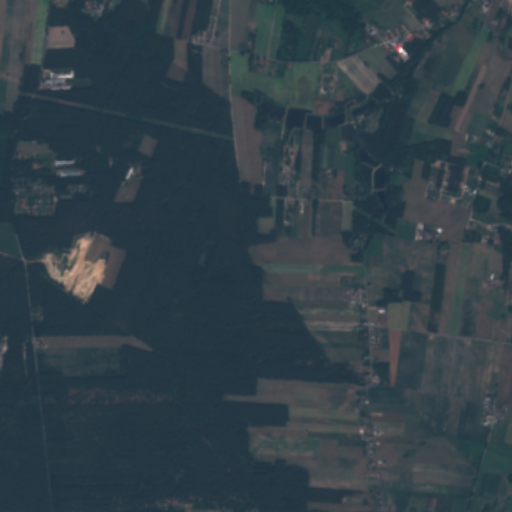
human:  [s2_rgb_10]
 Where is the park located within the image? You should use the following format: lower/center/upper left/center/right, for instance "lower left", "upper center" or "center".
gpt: The park is located in the lower right of the image.
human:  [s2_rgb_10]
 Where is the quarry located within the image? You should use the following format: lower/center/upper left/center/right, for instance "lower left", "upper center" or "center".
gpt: The quarry is located in the center left of the image.
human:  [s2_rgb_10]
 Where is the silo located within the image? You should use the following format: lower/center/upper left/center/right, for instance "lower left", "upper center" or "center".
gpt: The silo is located in the center of the image.
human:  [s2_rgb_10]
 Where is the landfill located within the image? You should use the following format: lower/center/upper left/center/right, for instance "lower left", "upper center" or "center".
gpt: There is no landfill in the image.